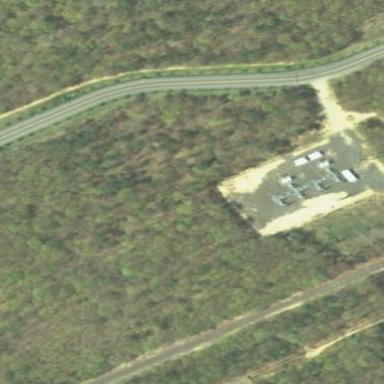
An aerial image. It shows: Power substation.